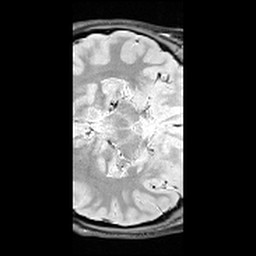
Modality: T1w
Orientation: axial
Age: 23
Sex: female
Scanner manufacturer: siemens
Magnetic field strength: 3 T
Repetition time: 6.5 s
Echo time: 0.016 s